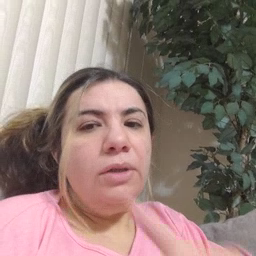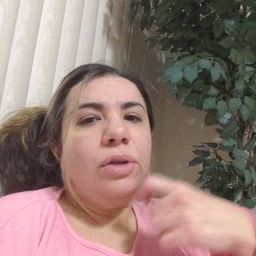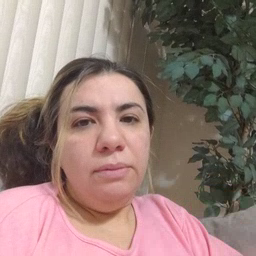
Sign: dryer